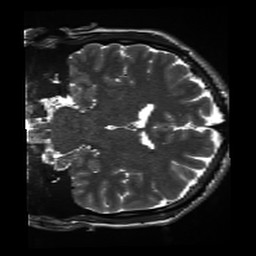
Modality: inplaneT2
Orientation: coronal
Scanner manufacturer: siemens
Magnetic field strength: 3 T
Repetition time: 11 s
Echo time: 0.059 s